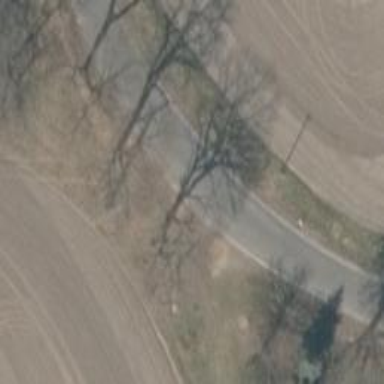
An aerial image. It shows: Tertiary road with asphalt surface.